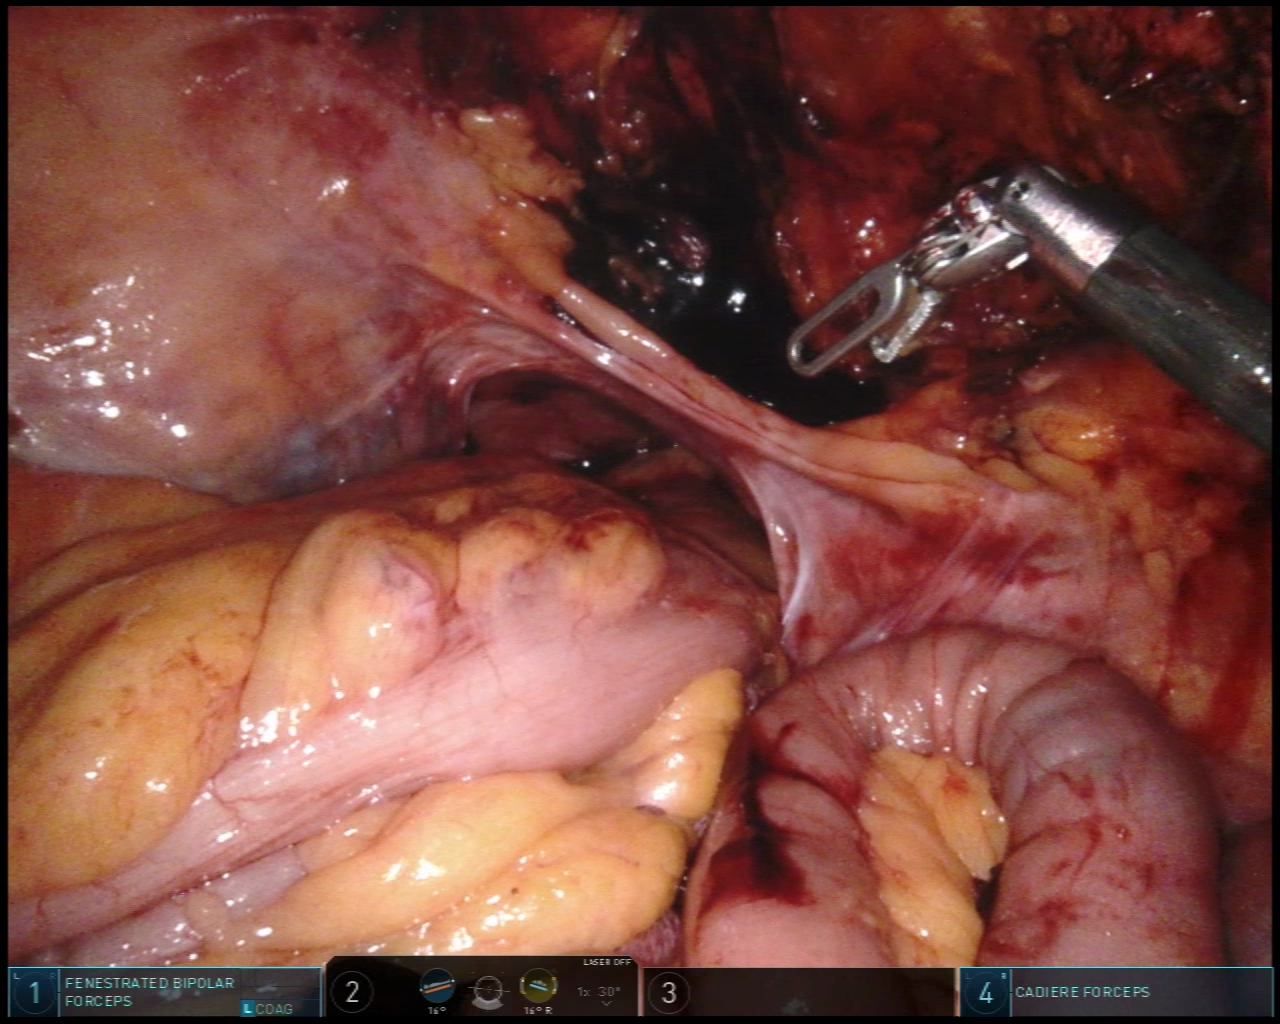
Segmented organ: colon
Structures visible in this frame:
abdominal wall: yes
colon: yes
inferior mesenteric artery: no
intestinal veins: no
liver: no
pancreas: no
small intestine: yes
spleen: no
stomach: no
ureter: no
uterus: no
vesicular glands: no